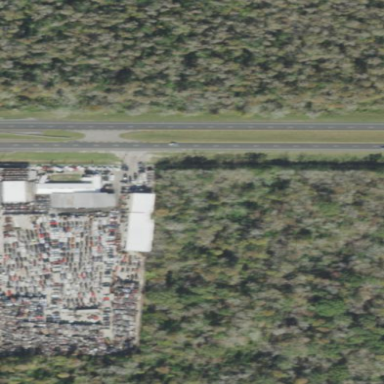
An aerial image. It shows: Scrap yard located in industrial area.